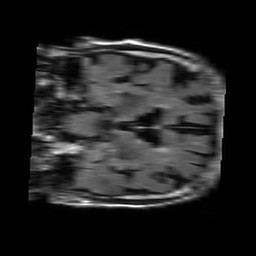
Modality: FLAIR
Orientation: coronal
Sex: male
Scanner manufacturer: philips
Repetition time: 11 s
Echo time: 0.125 s